Aerial crown-view tile of a tropical tree (Barro Colorado Island, Panama), acquired 20240813:
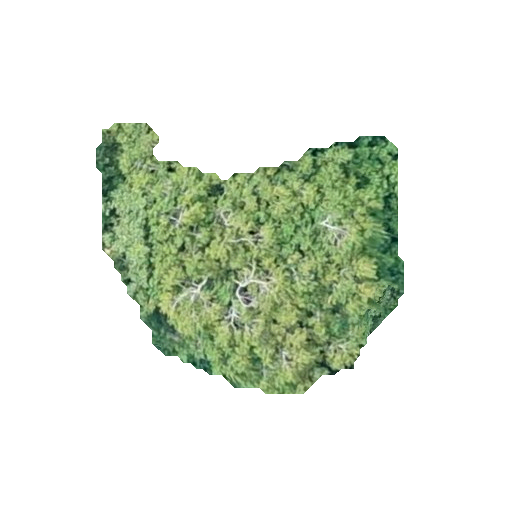
Species: Pouteria stipitata
GBIF accepted scientific name: Pouteria stipitata
Crown area: 90.13 m²